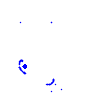
Particle: pion